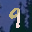
Label: 9